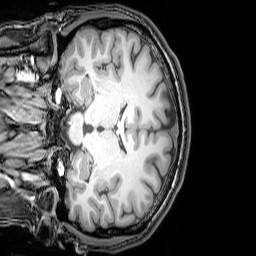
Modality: T1w
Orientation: coronal
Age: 24
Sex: male
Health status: healthy
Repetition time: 0.081 s
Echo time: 0.037 s